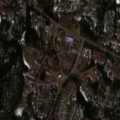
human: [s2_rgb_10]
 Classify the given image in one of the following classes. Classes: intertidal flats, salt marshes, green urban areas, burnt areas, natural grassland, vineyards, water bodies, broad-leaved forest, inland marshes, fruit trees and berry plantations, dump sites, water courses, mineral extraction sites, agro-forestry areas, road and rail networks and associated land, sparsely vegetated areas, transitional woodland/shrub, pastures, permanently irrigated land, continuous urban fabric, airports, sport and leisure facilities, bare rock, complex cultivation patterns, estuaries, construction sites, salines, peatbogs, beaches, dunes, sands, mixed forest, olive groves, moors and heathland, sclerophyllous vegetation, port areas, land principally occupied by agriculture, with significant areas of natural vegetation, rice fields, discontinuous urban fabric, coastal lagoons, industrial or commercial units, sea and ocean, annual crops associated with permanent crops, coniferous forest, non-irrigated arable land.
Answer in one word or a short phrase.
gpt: discontinuous urban fabric, coniferous forest, mixed forest